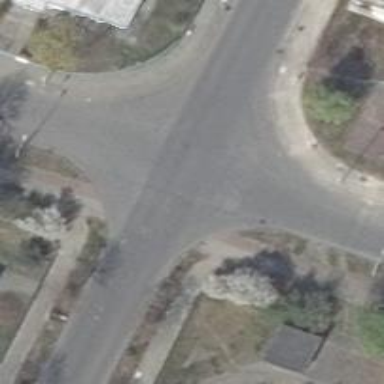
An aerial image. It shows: Road with "give way" sign.